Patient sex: M
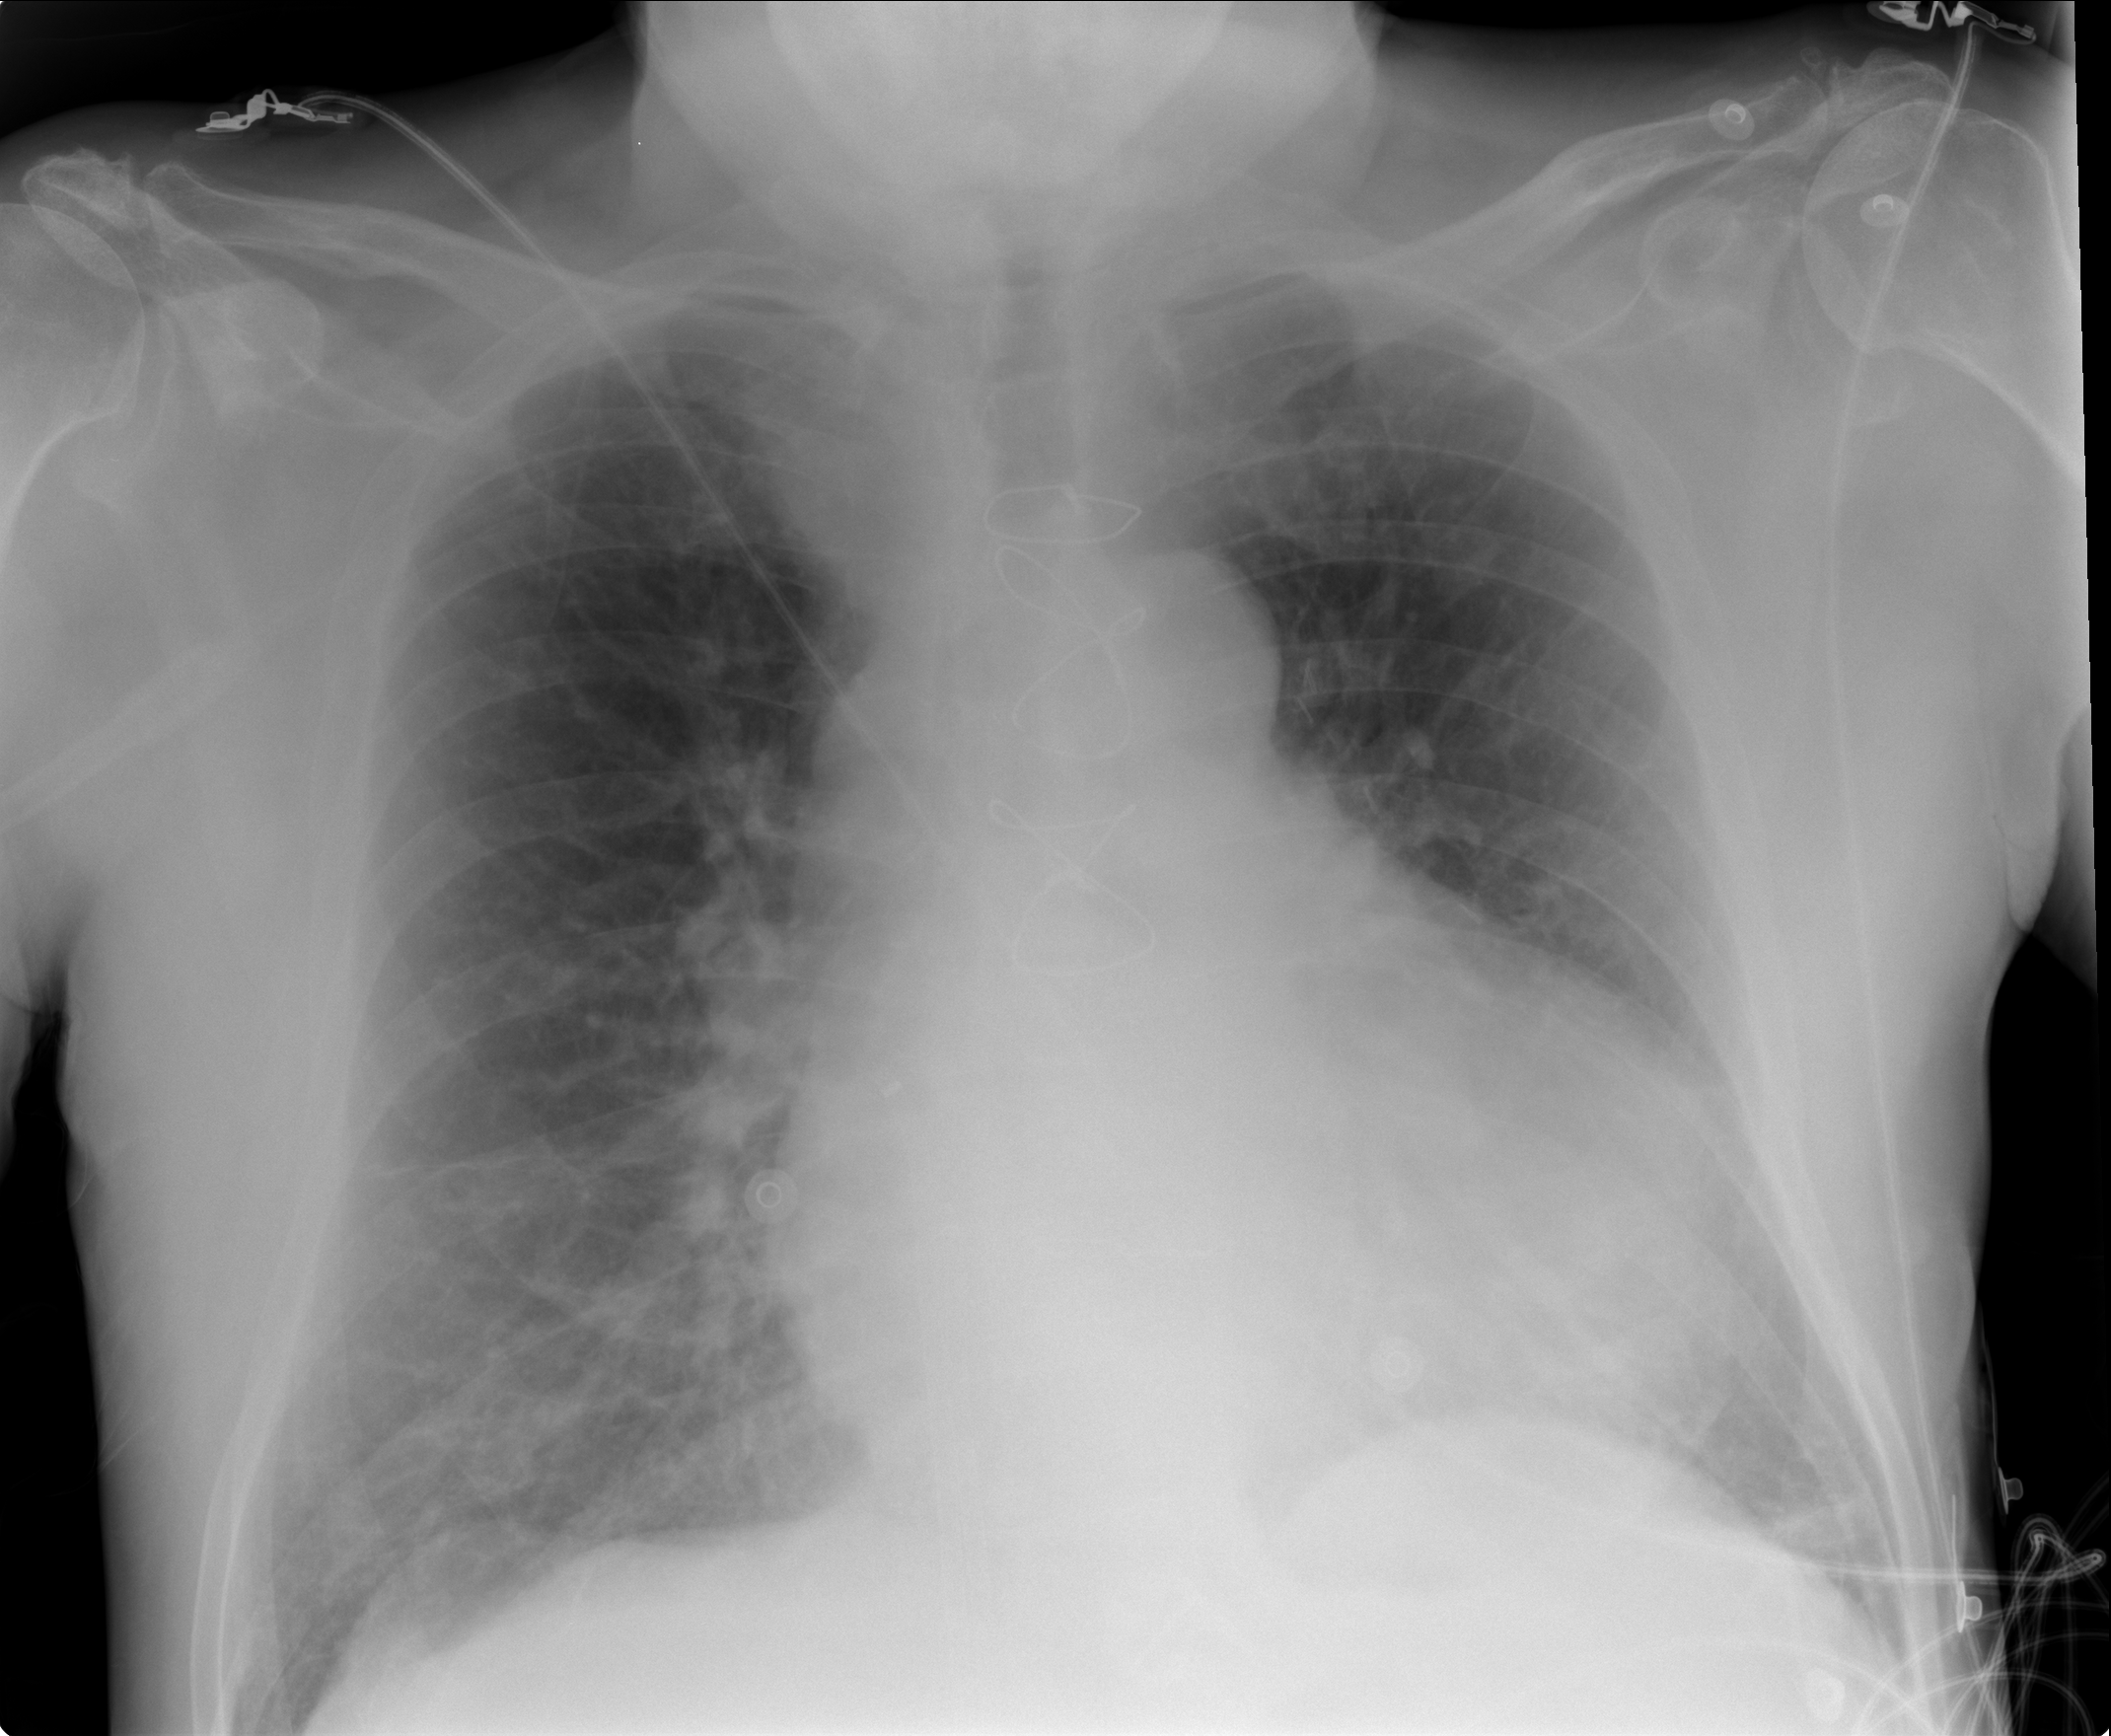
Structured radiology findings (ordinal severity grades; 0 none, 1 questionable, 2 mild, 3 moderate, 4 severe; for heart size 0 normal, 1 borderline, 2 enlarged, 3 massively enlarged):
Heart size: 3
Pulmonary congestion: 2
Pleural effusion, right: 0
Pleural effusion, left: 1
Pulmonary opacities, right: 0
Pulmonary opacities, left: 0
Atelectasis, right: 2
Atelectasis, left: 2